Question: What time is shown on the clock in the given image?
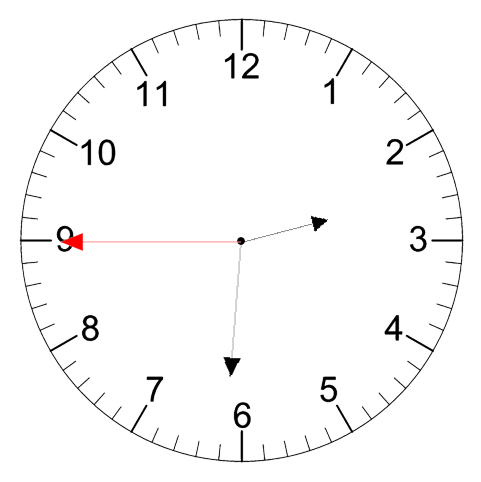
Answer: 02:30:45